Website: lowes
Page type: billing-address
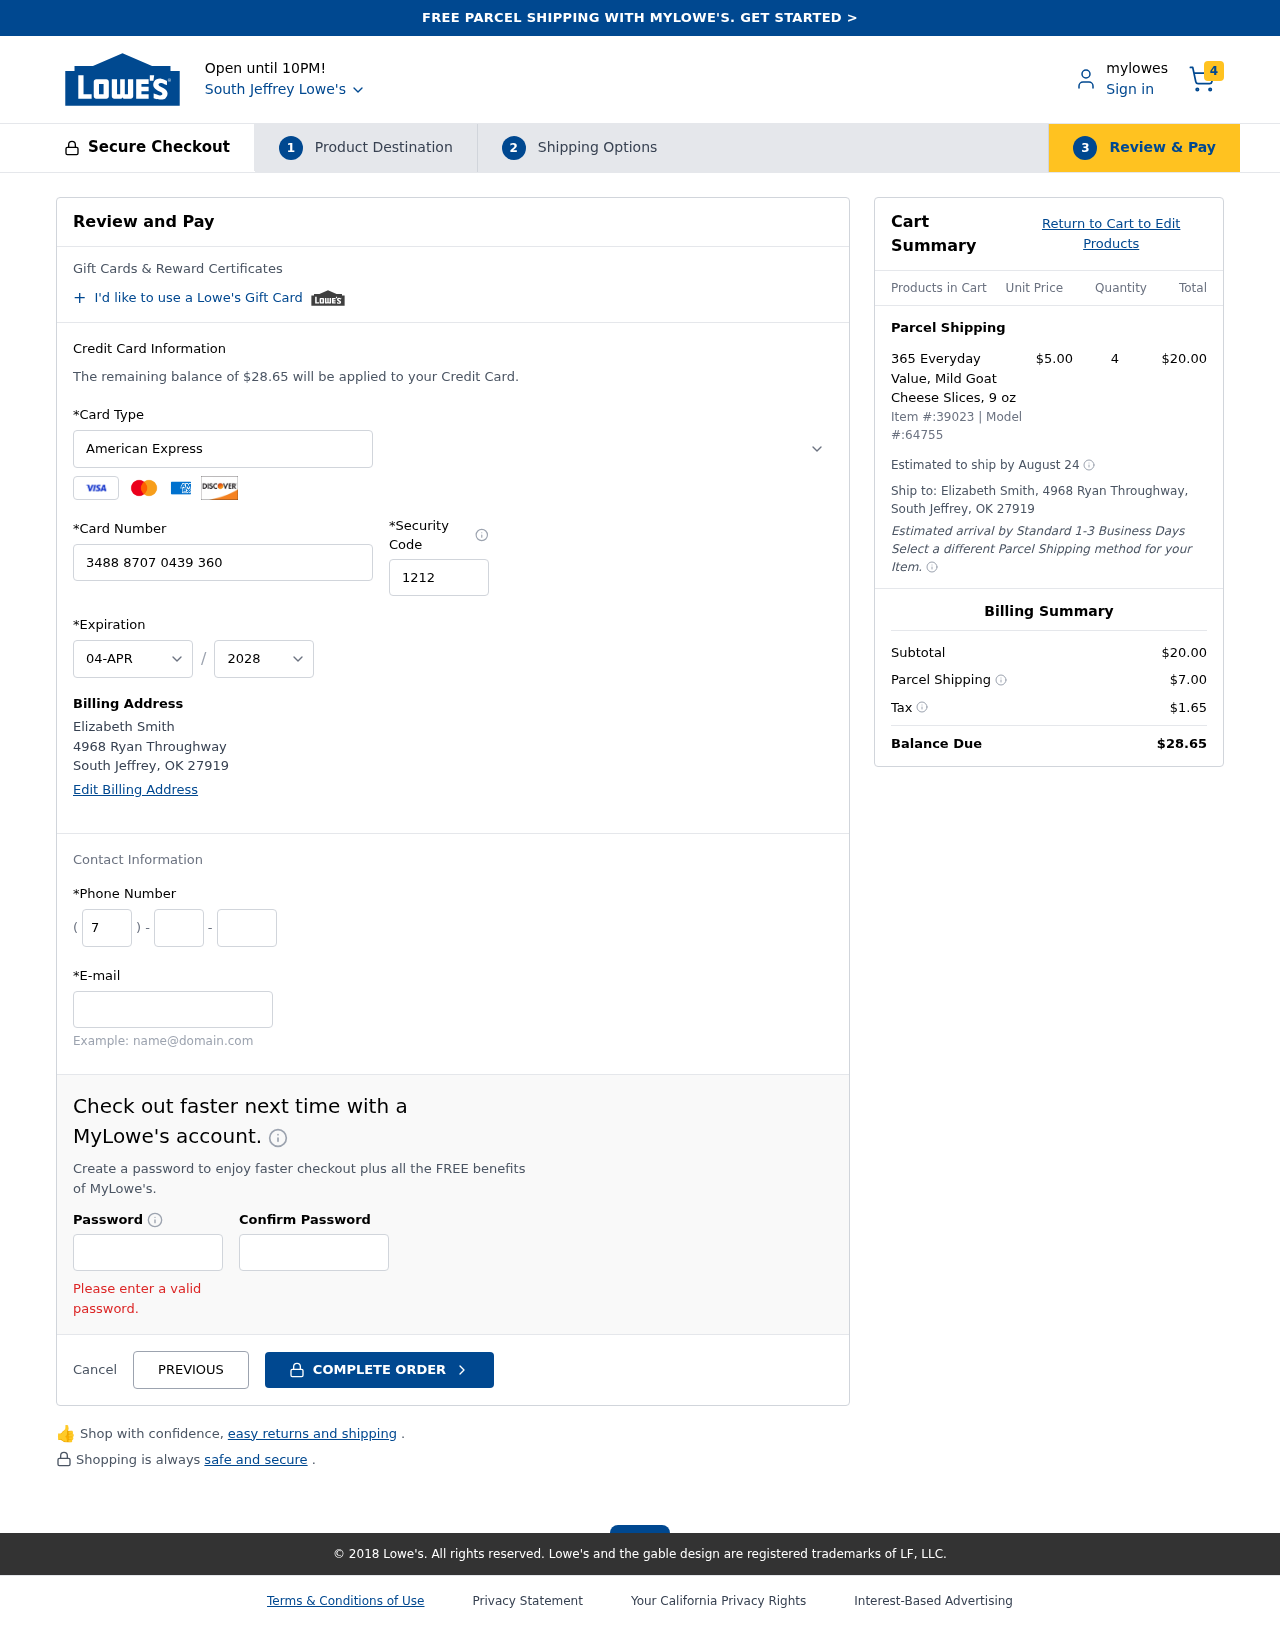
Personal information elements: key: PII_CARD_CVV
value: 1212
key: PII_CARD_EXPIRY_MONTH
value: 04
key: PII_CARD_EXPIRY_YEAR
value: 28
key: PII_CARD_NUMBER
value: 3488 8707 0439 360
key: PII_CARD_TYPE
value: American Express
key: PII_CITY
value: South Jeffrey
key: PII_CITY_STATE_ZIP
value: South Jeffrey, OK 27919
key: PII_EMAIL
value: esmith@yahoo.com
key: PII_FULLNAME
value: Elizabeth Smith
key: PII_PHONE_AREA
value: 775
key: PII_PHONE_PREFIX
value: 758
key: PII_PHONE_SUFFIX
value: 6650
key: PII_STREET
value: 4968 Ryan Throughway
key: PII_FULLNAME2
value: Elizabeth Smith
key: PII_STREET2
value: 4968 Ryan Throughway
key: PII_CITY_STATE_ZIP2
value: South Jeffrey, OK 27919
Product elements: key: PRODUCT1_NAME
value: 365 Everyday Value, Mild Goat Cheese Slices, 9 oz
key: PRODUCT1_PRICE
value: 5
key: PRODUCT1_QUANTITY
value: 4
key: PRODUCT_ITEM_NUMBER
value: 39023
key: PRODUCT_MODEL_NUMBER
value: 64755
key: PRODUCT1_LINE_TOTAL
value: $20.00
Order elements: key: ORDER_NUM_ITEMS
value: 4
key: ORDER_TOTAL
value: $28.65
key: ORDER_SHIPPING_DATE
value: August 24
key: ORDER_SUBTOTAL
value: $20.00
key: ORDER_SHIPPING_COST
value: $7.00
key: ORDER_TAX
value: $1.65